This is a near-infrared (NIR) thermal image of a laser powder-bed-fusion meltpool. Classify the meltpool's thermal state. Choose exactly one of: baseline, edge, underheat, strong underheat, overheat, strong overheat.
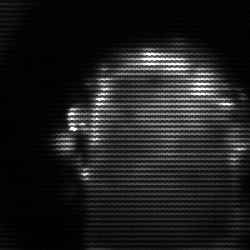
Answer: baseline